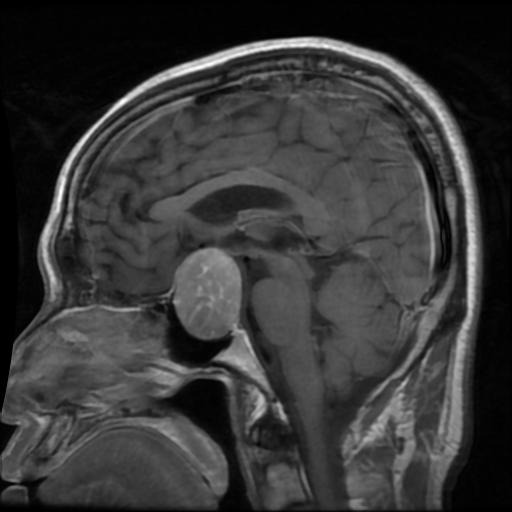
Label: pituitary